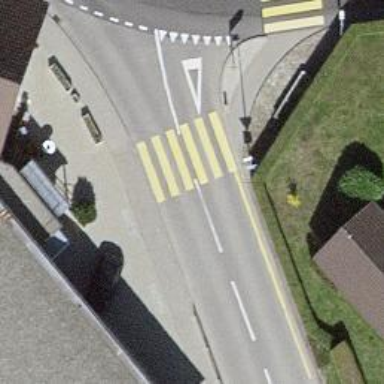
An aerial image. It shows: Uncontrolled zebra crossing on the road.